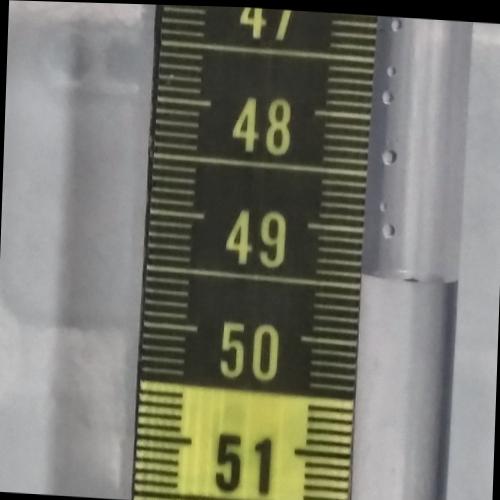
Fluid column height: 49.4 cm